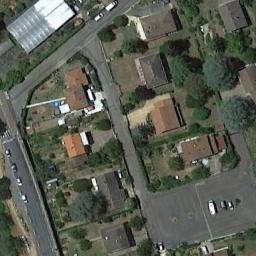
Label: medium_residential